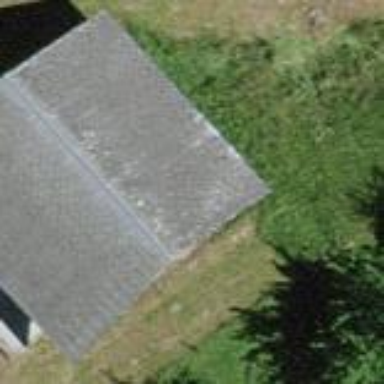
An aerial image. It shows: Barn.